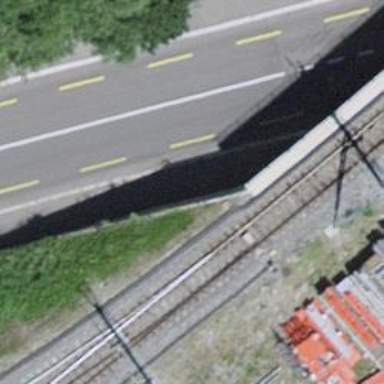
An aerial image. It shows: Railway switch.